Question: I have a problem, I build a jQuerymobile application which uses the google maps javascript API.
The problem is, when I start the app in flight mode, I just see the loading bar:

How to check if the app is offline and then just show a message, that the map is not working offline?
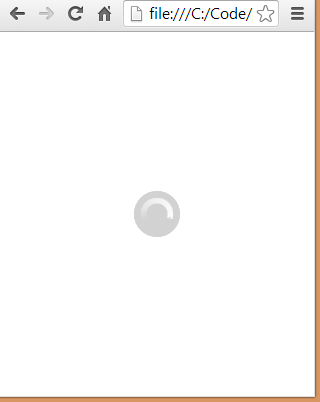
Answer: For airplane mode specifically:
'''
navigator.onLine
'''
It's a boolean value so it can be used such as:
'''
if(navigator.onLine) {
//show full app
} else {
//show offline message
}
'''
There are events to listen for to handle transitions between online/offline states: <URL>
This does NOT work for detecting extremely low signals or no valid public internet routes. Those scenarios require other techniques.